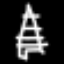
Label: The Eiffel Tower